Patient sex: M
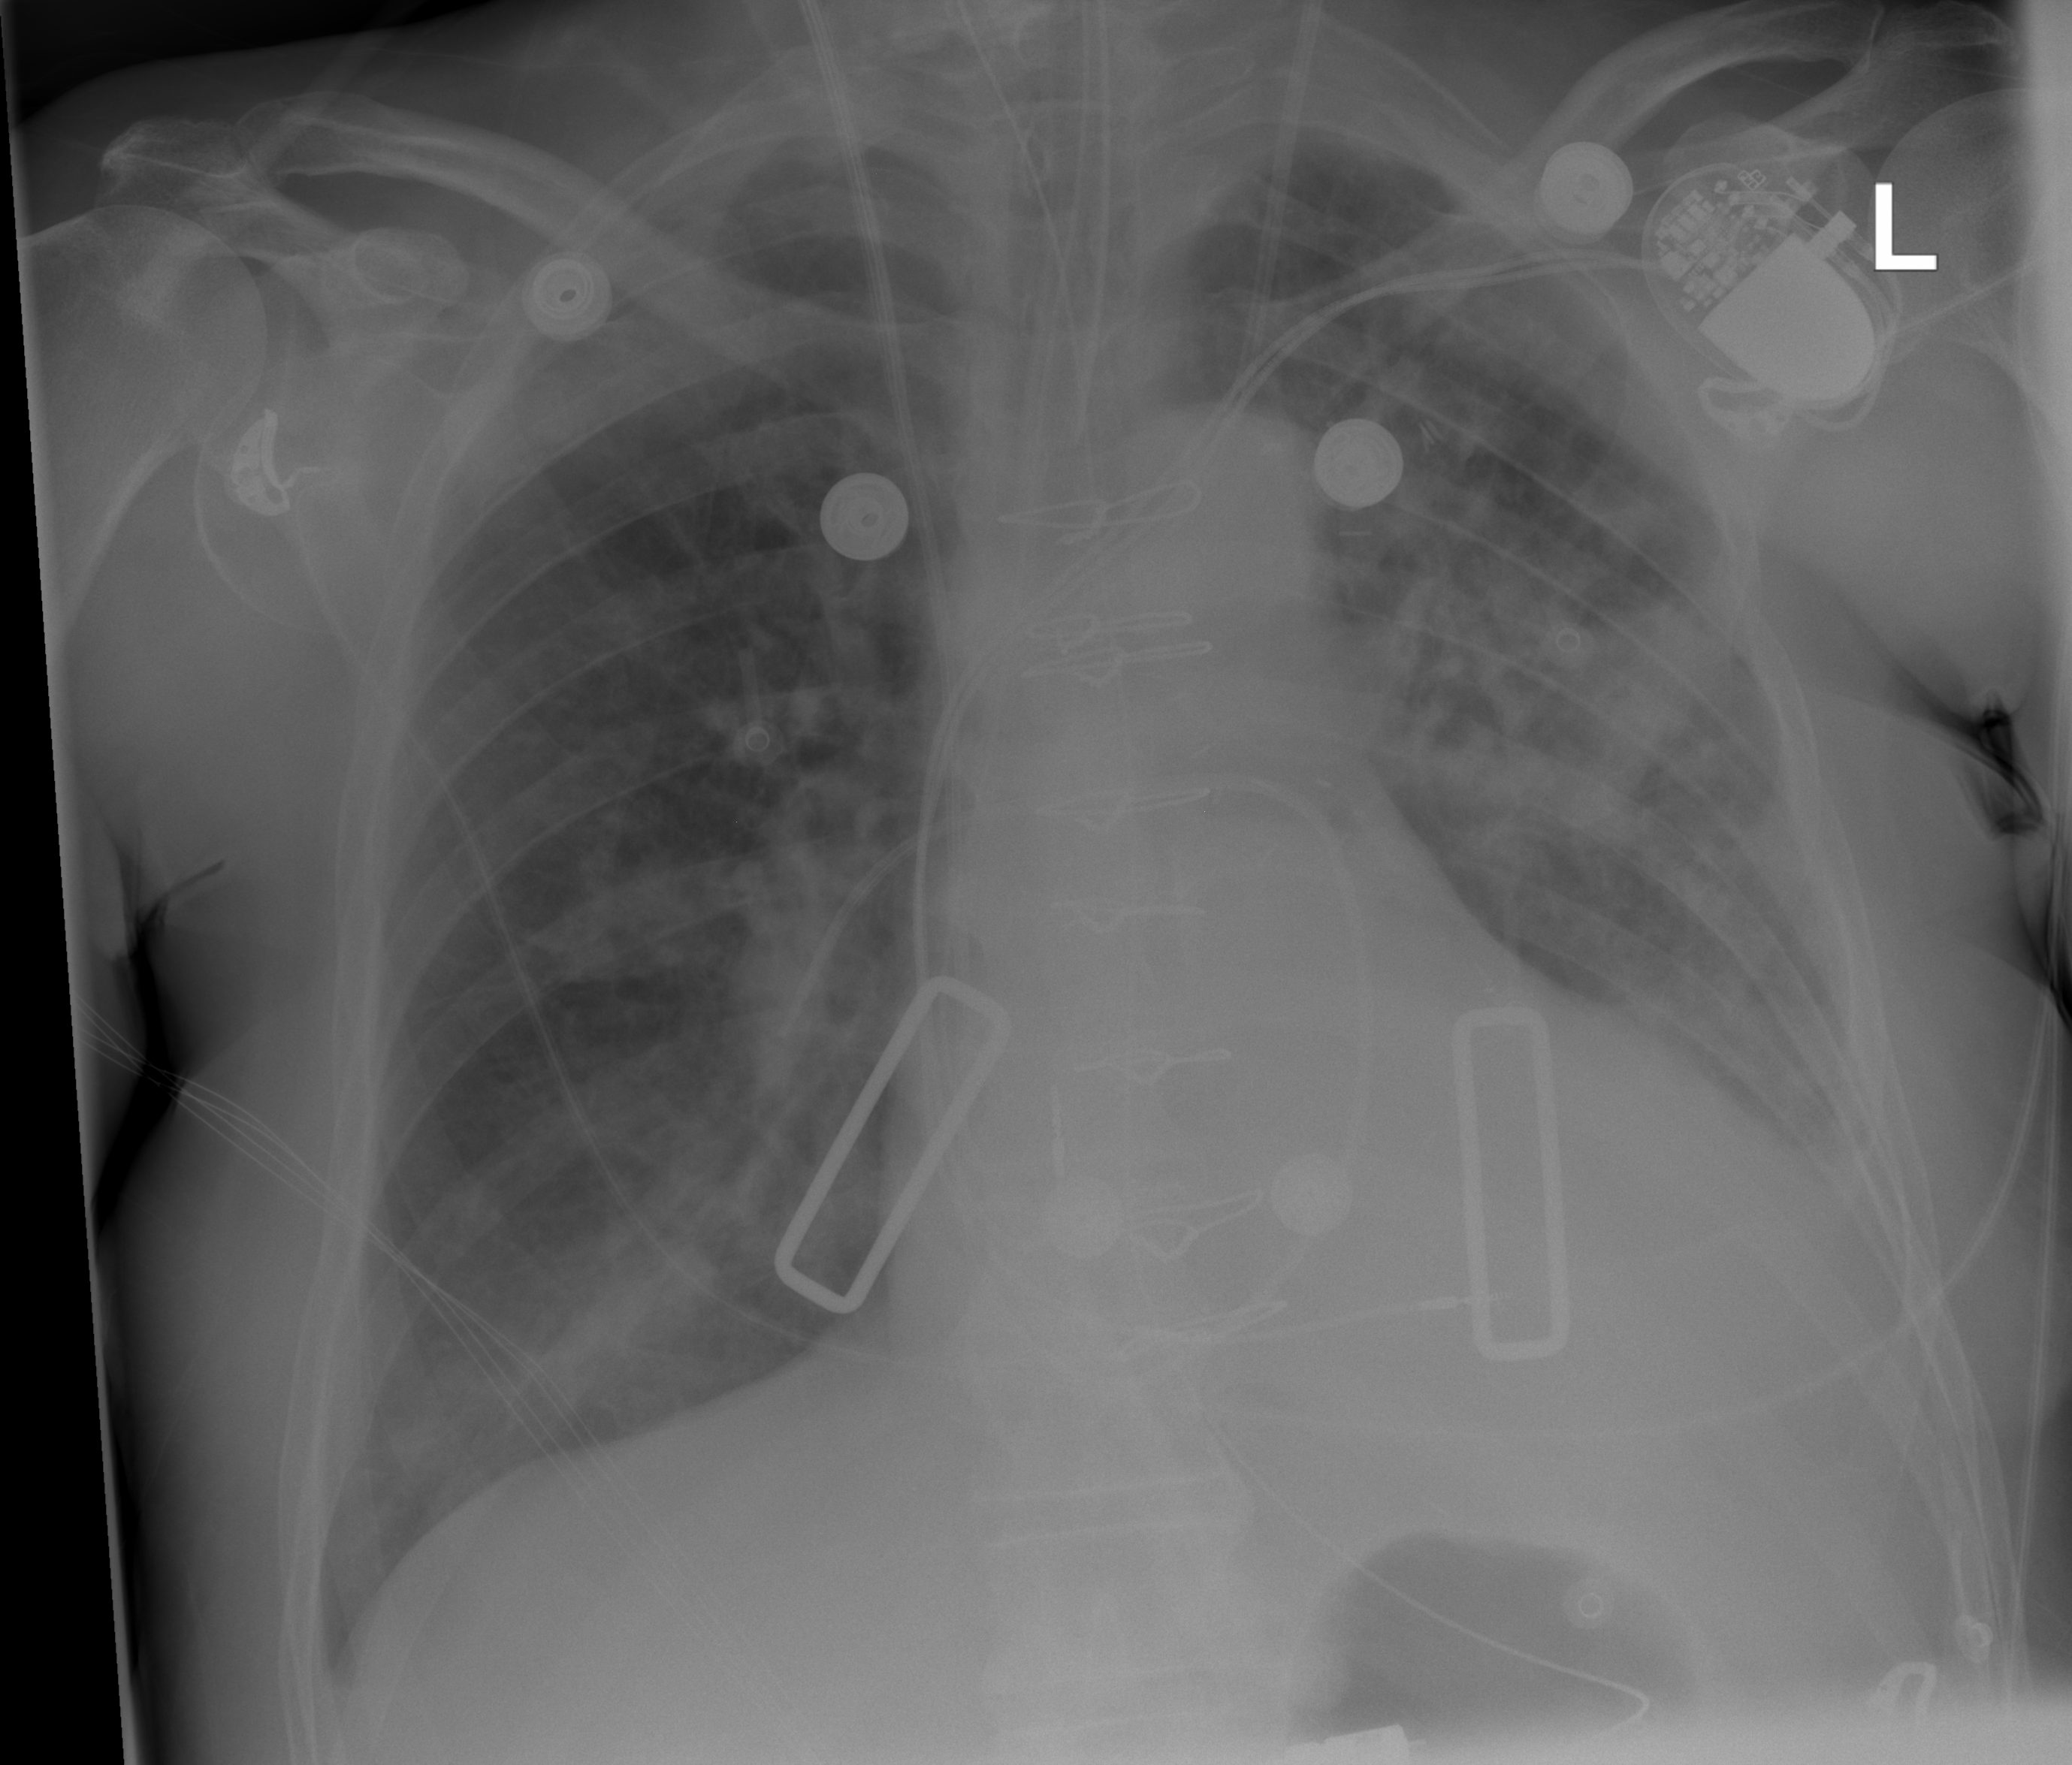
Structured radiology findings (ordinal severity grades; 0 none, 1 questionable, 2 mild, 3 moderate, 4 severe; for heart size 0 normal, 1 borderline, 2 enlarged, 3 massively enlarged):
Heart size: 1
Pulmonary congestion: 0
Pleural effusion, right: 0
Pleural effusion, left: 2
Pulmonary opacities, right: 2
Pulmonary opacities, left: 3
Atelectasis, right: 2
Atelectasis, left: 3